Current action and preconditions to check: path_clear

Your task: For each precondition in the list above, predict whether it will hold at this action.

Consider the current scene as observed from the mobile robot's camera, and analyze the predicted future states of all dynamic agents (e.g., people, animals, vehicles, or any moving entities) within the NEXT SECOND.

IMPORTANT: Only answer "very likely" if you are absolutely certain—based on strong, clear evidence—that a dynamic agent will violate the precondition in the predicted future state. Do NOT answer "very likely" for unlikely, ambiguous, or low-probability risks.

Ask yourself for each precondition: Is there a high probability, with clear and convincing evidence, that the predicted future states of any dynamic agent will interfere with the predicted future state of the currently executing action within the NEXT SECOND, causing that precondition to fail?

Assess the risk level based on these predictions. Use "likely" or "very likely" if motions create a clear risk of interference.

Use "neutral" or "improbable" if agents are nearby but their predicted paths are clearly diverging or non-conflicting.

Failure Risk Categories: "very improbable", "improbable", "neutral", "likely", "very likely"

Answer Format: Output ONLY the probability_of_failure value from these categories: "very improbable", "improbable", "neutral", "likely", "very likely"

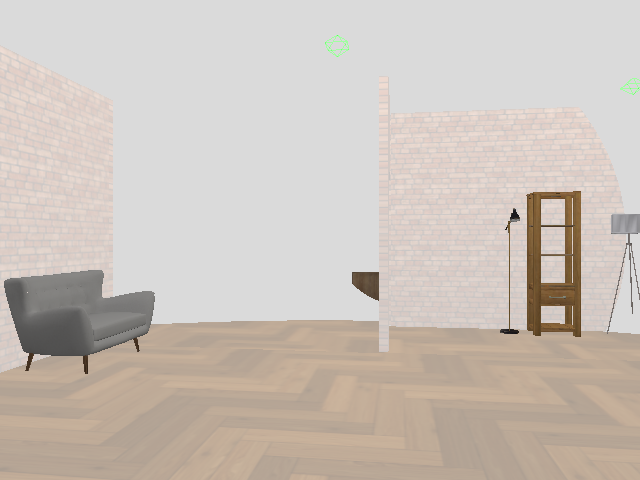

Answer: very improbable